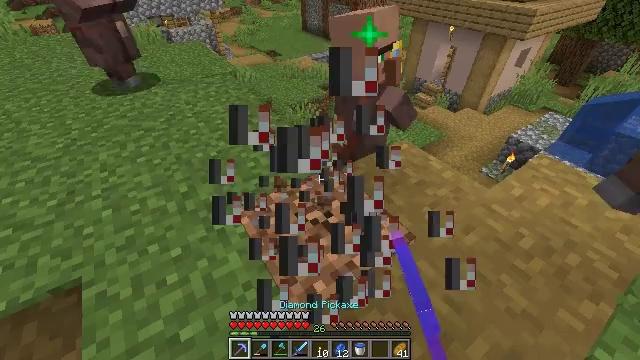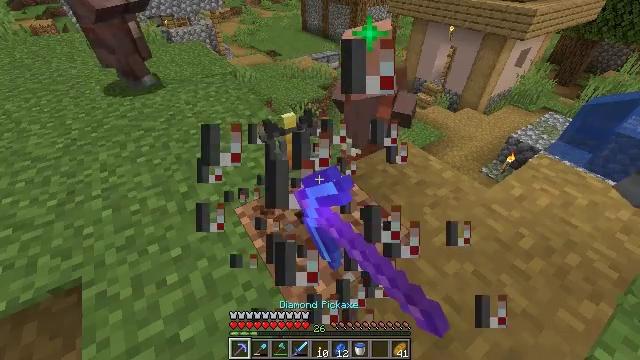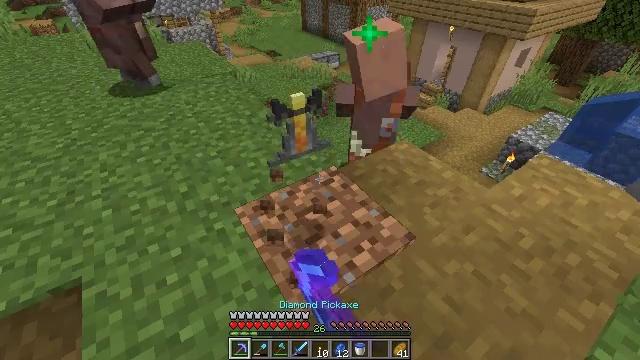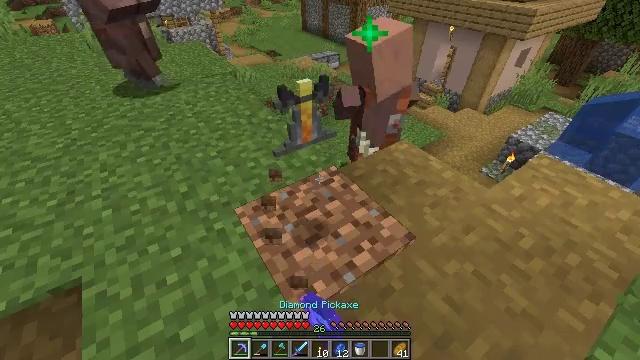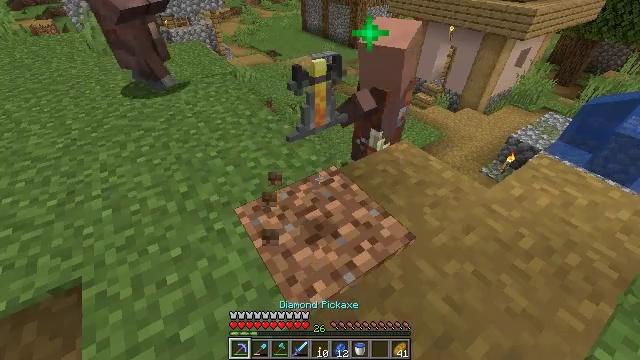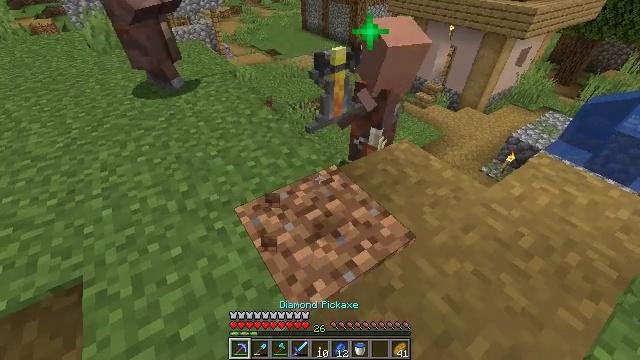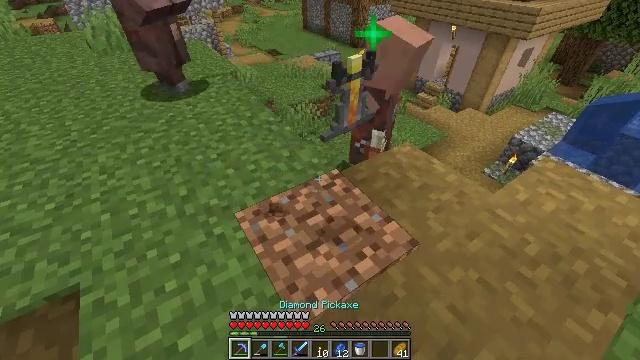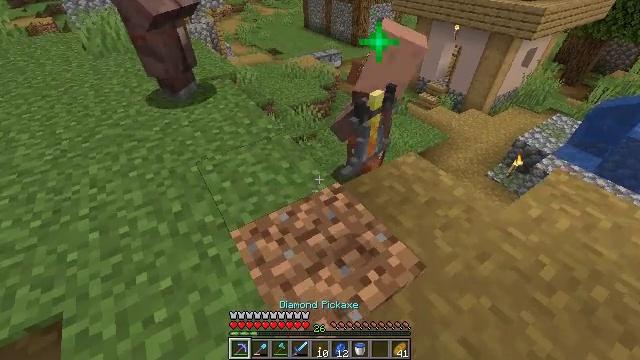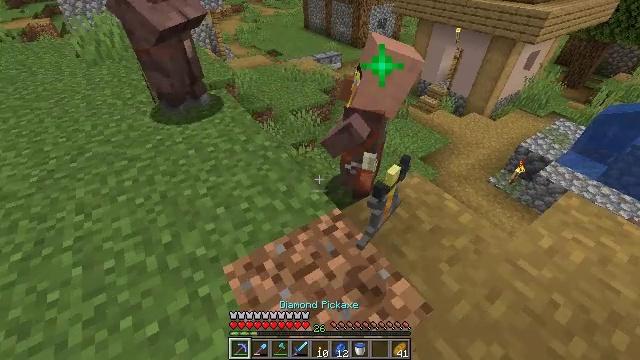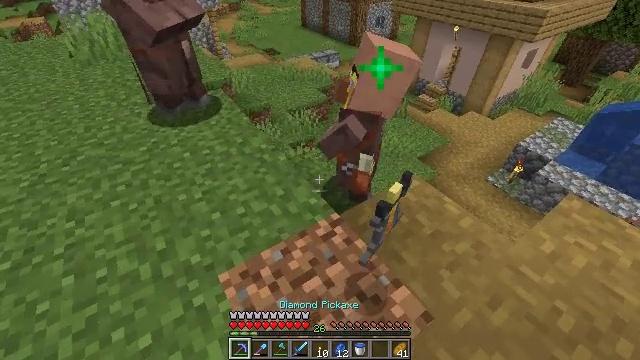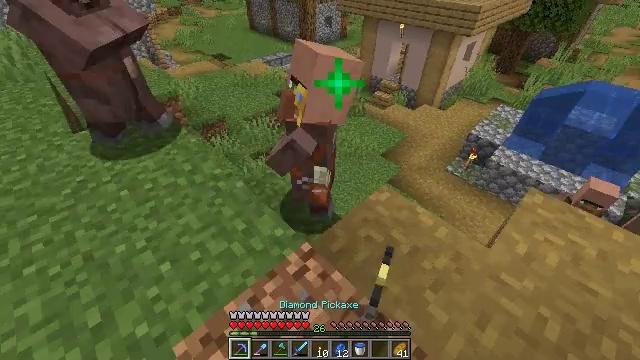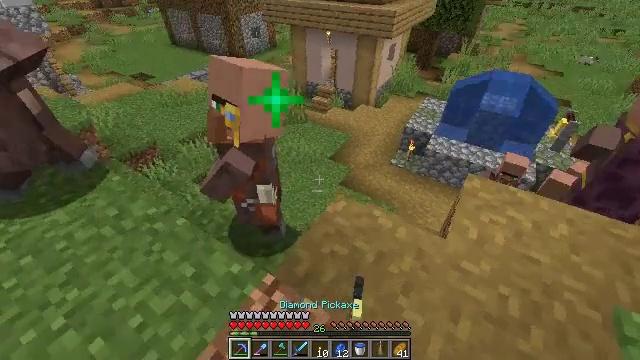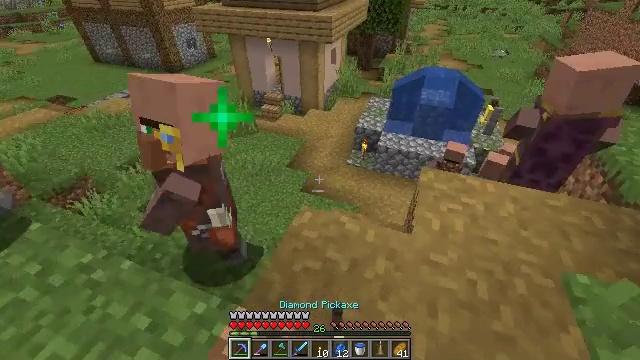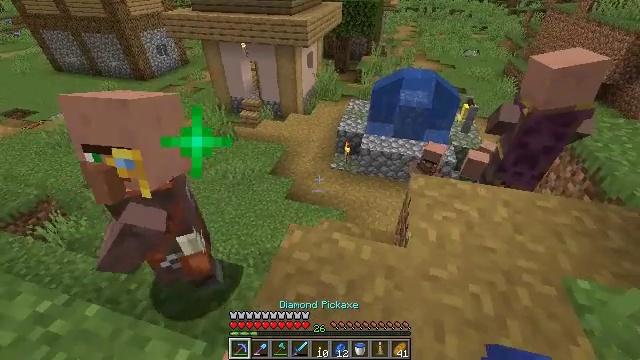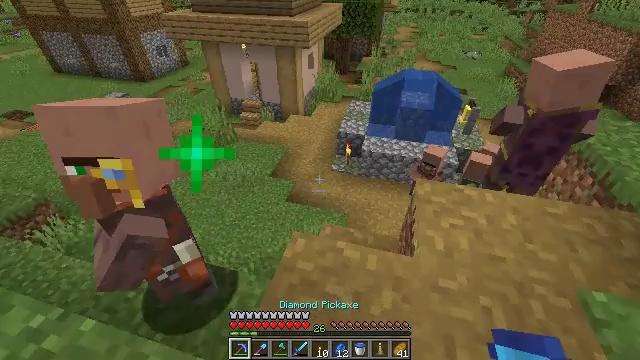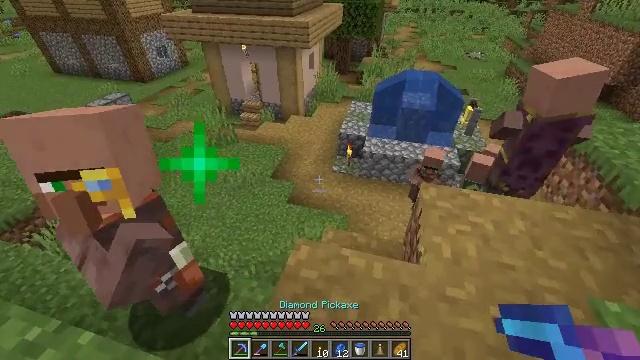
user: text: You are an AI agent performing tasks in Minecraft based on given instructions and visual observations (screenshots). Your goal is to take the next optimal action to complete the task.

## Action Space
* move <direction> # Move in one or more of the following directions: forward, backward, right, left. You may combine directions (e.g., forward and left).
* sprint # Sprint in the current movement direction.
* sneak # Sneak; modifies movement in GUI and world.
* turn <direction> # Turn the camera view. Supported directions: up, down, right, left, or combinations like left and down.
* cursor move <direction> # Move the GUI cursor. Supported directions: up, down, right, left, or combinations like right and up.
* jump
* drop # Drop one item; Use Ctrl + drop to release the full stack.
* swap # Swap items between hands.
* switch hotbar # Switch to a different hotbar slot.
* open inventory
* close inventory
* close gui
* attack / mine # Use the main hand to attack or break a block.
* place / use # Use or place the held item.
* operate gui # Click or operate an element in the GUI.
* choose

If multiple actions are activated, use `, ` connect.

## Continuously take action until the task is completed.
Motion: motion action
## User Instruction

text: Collect the blast furnace by mining it.
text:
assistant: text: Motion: attack / mine
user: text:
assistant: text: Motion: no_op
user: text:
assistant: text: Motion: no_op
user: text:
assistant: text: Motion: no_op
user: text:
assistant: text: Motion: no_op
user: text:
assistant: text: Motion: move forward
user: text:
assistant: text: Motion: move forward
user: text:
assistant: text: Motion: move forward
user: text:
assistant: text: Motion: move forward
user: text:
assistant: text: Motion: move forward, turn right
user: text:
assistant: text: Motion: move forward, turn right and up
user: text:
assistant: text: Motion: move forward, turn right and up
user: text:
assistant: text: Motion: turn right
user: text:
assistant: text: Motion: no_op
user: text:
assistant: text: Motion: no_op
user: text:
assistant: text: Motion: no_op
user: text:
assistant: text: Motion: no_op
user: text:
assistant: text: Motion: no_op
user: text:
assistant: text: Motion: no_op
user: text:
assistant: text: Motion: no_op
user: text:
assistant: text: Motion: no_op
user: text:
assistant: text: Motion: no_op
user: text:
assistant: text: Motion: move back
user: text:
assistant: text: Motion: move back
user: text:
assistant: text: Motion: move back
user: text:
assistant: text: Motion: move back
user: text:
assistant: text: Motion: move back
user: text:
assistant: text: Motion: move back
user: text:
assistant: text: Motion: move back
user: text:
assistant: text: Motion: move back